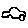
Label: car